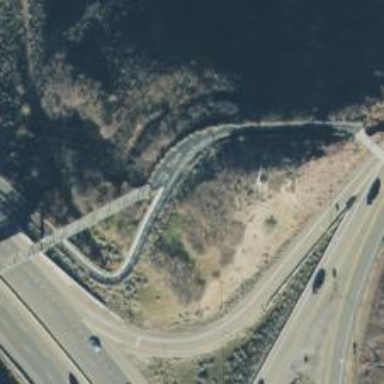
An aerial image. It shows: Excellent cycleway trail.